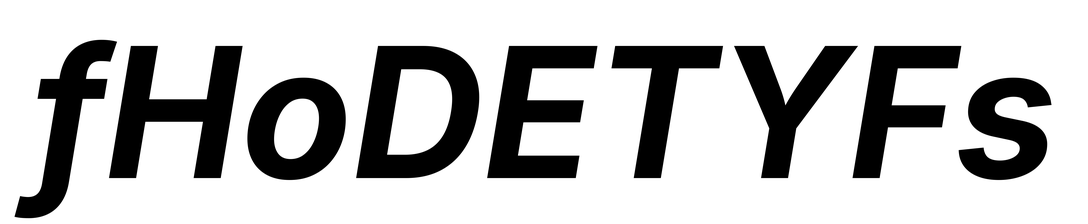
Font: Inter-Italic_Bold_Italic